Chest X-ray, PA view. Patient: 59 years old, sex M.
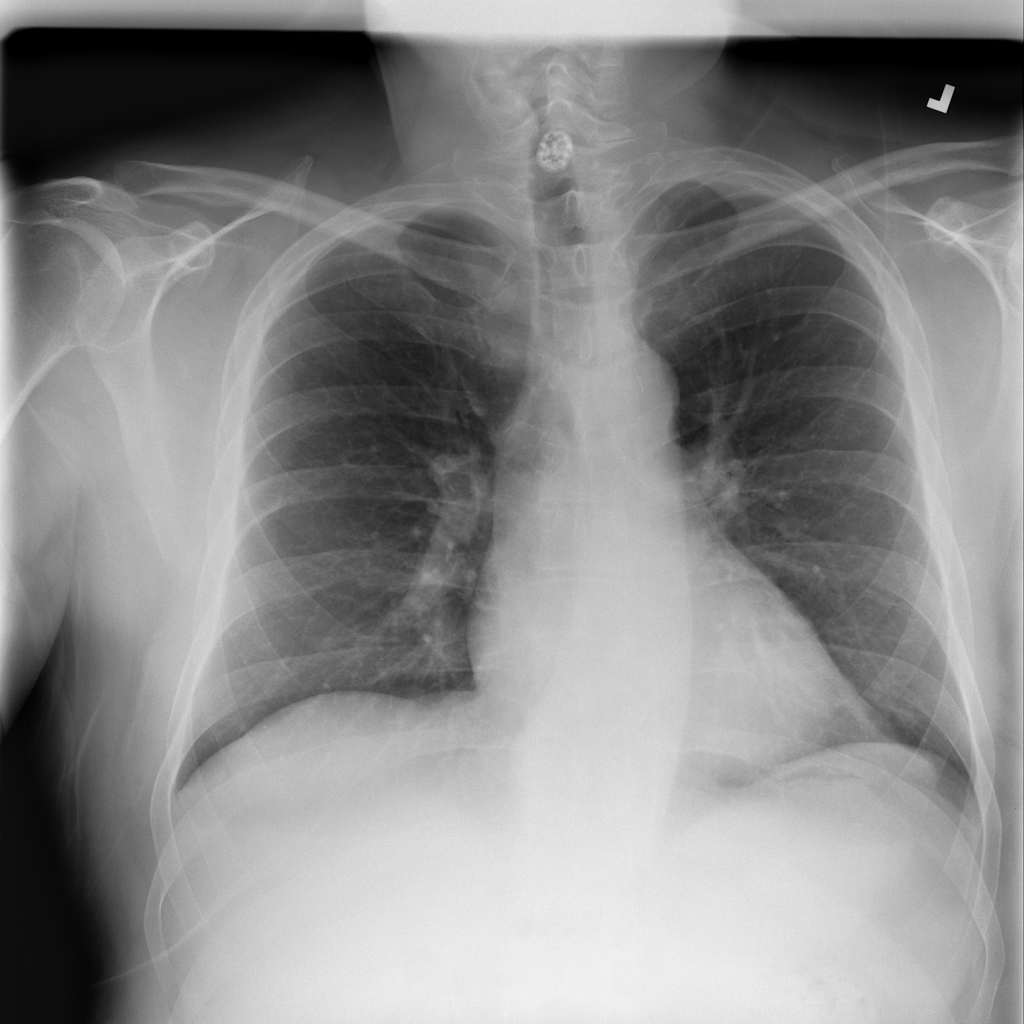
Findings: No Finding